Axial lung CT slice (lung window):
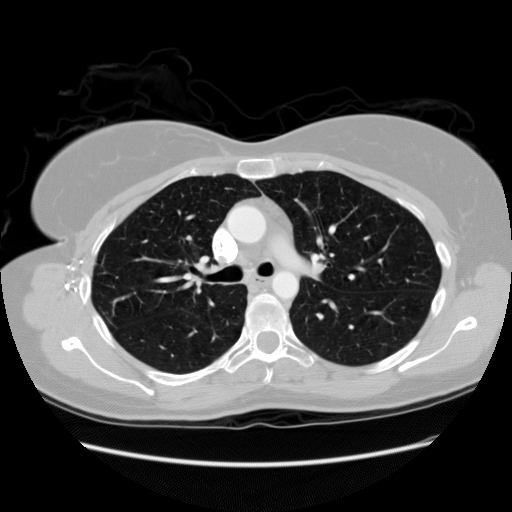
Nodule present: no